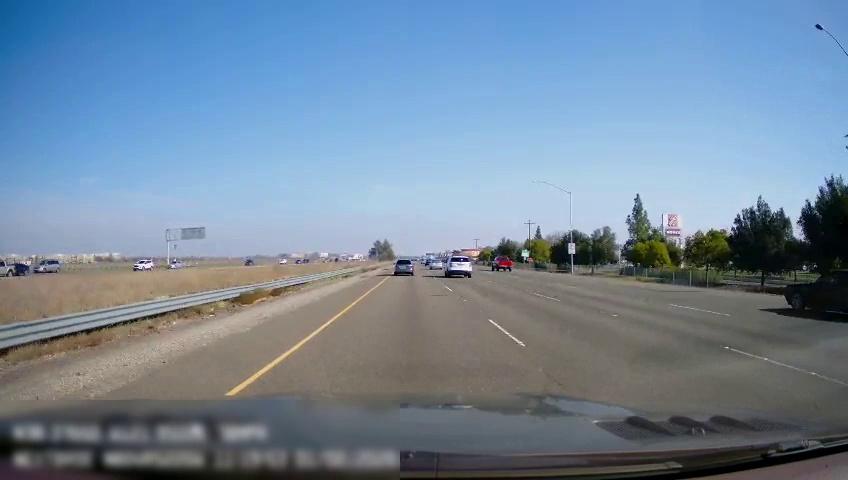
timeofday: Day
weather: Sunny
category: Drivable Space
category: Vehicles | Car
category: Vehicles | Car
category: Vehicles | Truck
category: Vehicles | Car
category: Vehicles | SUV
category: Vehicles | Car
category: Vehicles | Truck
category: Vehicles | SUV
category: Vehicles | Car
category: Vehicles | Car
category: Vehicles | Car
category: Lanes | Current Lane
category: Lanes | Current Lane
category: Lanes | Alternate Lane
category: Lanes | Alternate Lane